You are looking at the envelope spectrum of a bearing's vibration signal. The marked vertical lines are the theoretical fault frequencies for the outer race, inner race, rolling elements, and cage. Determine the bearing's health state. Answer with exactly one of: normal, inner_race, outer_race, ball.
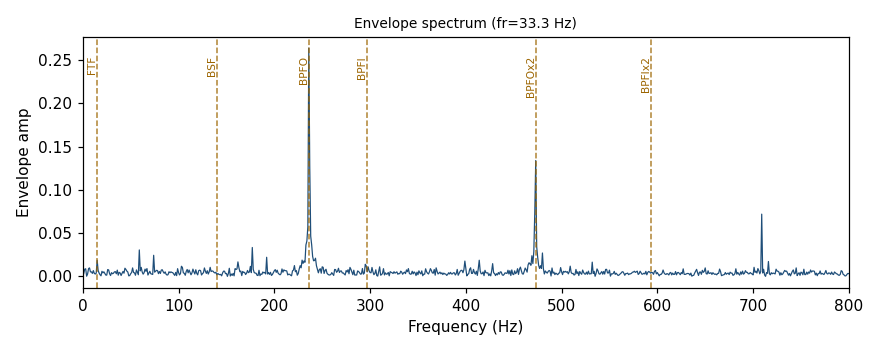
Answer: outer_race